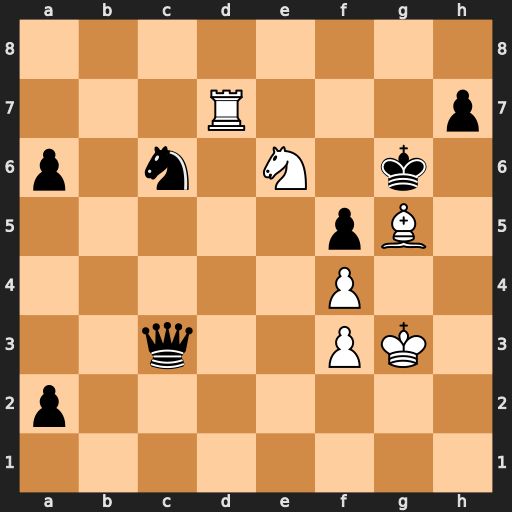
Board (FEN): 8/3R3p/p1n1N1k1/5pB1/5P2/2q2PK1/p7/8
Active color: w
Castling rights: -
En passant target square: -
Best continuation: Nf8+ Kh5 Rxh7#